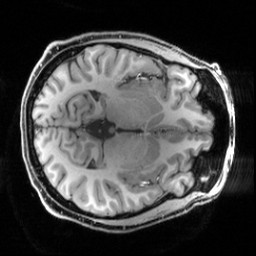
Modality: T1w
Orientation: axial
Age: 27
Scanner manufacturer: siemens
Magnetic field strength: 3 T
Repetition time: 2.5 s
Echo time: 0.00444 s